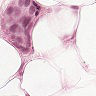
Metastatic tissue present: yes